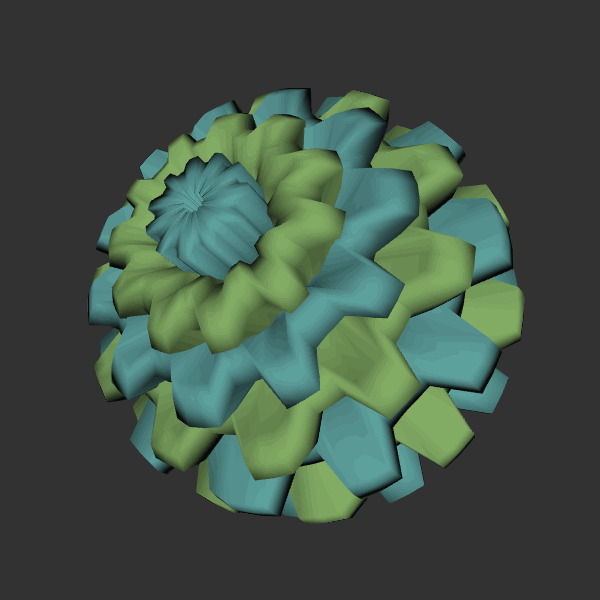
Background: dark